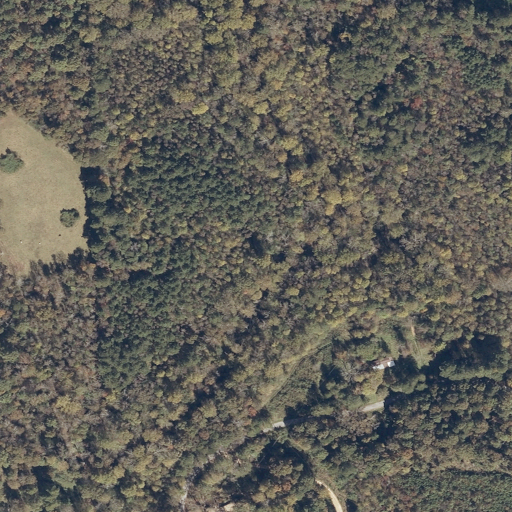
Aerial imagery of valley in Alabama named Keith Hollow containing deciduous forest, mixed forest, open development, pasture, evergreen forest, and low intensity development